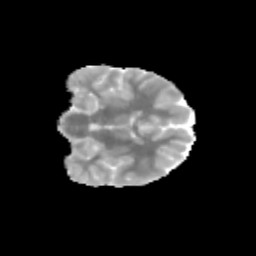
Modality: MD
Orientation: coronal
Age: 10
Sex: female
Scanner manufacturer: siemens
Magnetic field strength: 3 T
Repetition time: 3.8 s
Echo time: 0.07 s